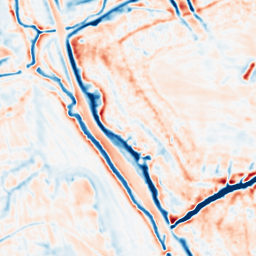
Category: multiscale
Decomposition family: dog_multiscale
Decomposition parameters: sigma_ratio: 1.6
n_scales: 3
base_sigma: 1
Upsampling method: bicubic
Upsampling parameters: scale: 8
Upsampling scale: 8